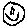
Label: smiley face